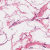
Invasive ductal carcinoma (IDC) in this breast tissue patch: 0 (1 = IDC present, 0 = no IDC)